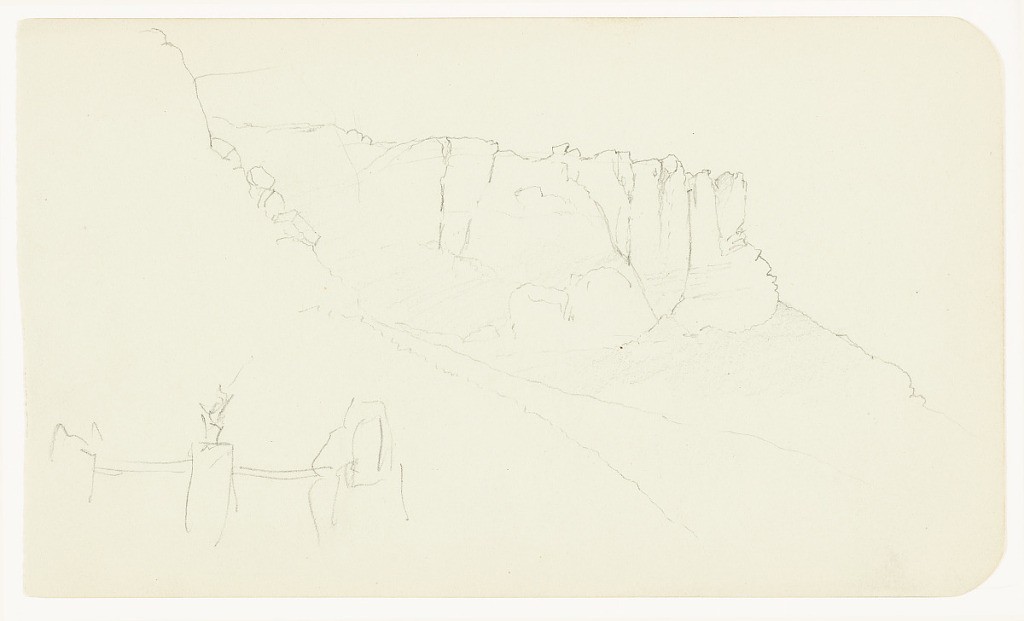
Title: Rugged Cliff, Mexico
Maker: Frederic Edwin Church, American, 1826–1900
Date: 1883–1884
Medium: Graphite on light gray wove paper; verso: graphite
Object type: Drawing
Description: Landscape sketch showing a view of a rugged cliff in Mexico. In the foreground, a nearby road extends from the bottom right corner into the middle distance at center left, curving around a mountainside at left. In the middle distance at center, a craggy cliff face is visible with several fissures and vertical ridges. Another indistinct sketch, possibly of a pilaster or other architectural element, is included in the lower left corner.

Verso: Landscape and figure sketch showing a view in Mexico of two figures working with a device that swings on a pole and is fastened to the boughs of a forked tree--possibly a kind of see-saw, in a sense. Figure at center appears to pull the rope or pole downwards. In the background, a rugged mountain ridge with a flat peak at left forms an undulating horizon.